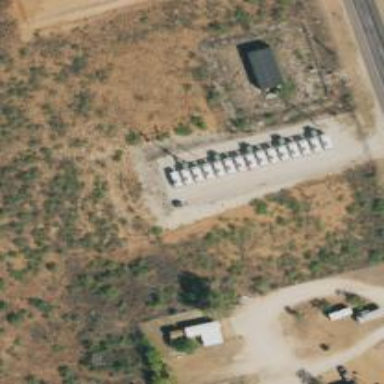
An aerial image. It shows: Generator for power supply.